Question: So I decided to grab my tools and analyze a router firmware. It went pretty okay up to the point where I had to find segments manually. I wouldn't bother you with it and i really don't want to ask about hacking anything or to do a favor for me. There is a pattern I'm sure someone could explain to me.
Looking at the hexdump, all i see is this:

There are strings that break the pattern but it goes all the way down almost to the end of the file.
what on earth can cause this pattern?
(if anyone's willing to help but needs more info: VxWorks 5.5.1 / probably ARM-9E CPU)
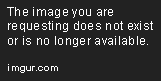
Answer: it is an arm, go look at the arm documentation you will see that for the 32 bit (non-thumb) arm instructions the first four bits are the condition code. The code 0b1110 is "ALWAYS" most of the time you dont do conditional execution so most arm instructions start with 0xE. makes it very easy to pick out an arm binary. the 16 bit thumb instructions also have a similar pattern but for different reasons, then if you add in thumb2 it changes that some...